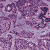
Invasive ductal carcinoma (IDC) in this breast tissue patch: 0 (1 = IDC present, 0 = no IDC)